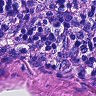
Metastatic tissue present: no